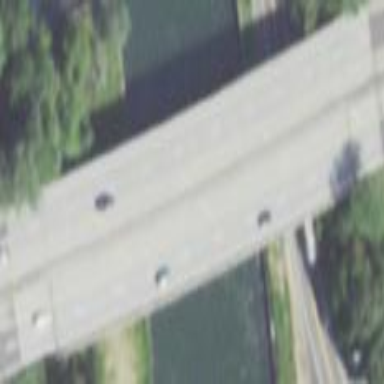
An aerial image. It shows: Man-made bridge.